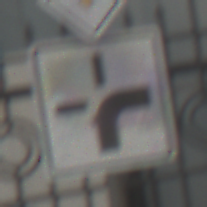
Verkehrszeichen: VerlaufVorfahrtsstrasse3
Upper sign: Vorfahrtsstrasse
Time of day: MorningAfternoon
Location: Outdoor (Urban)
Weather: Overcast
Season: NotSpecified
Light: Natural